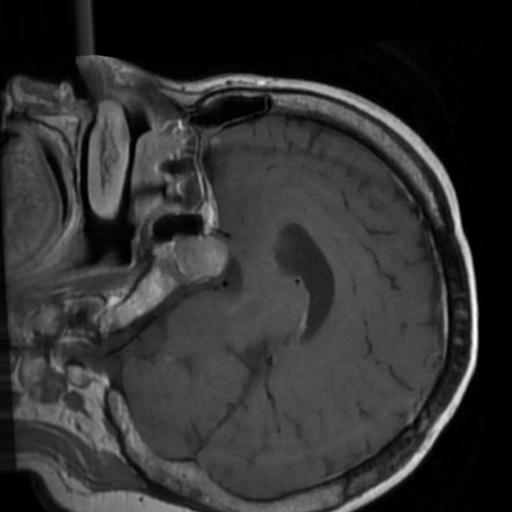
Label: brain_tumor